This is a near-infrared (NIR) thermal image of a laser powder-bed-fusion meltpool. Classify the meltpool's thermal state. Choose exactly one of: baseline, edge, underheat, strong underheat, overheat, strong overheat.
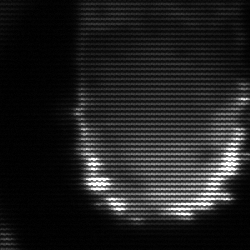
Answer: baseline